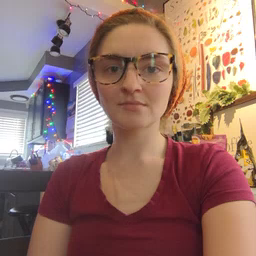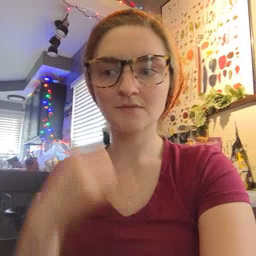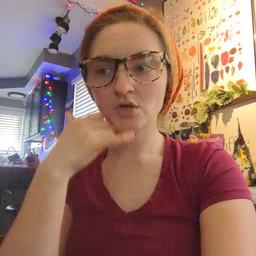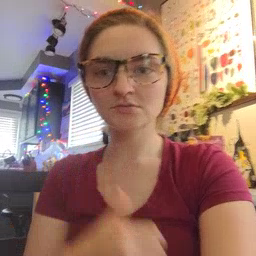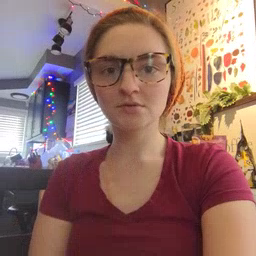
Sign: callonphone